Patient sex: F
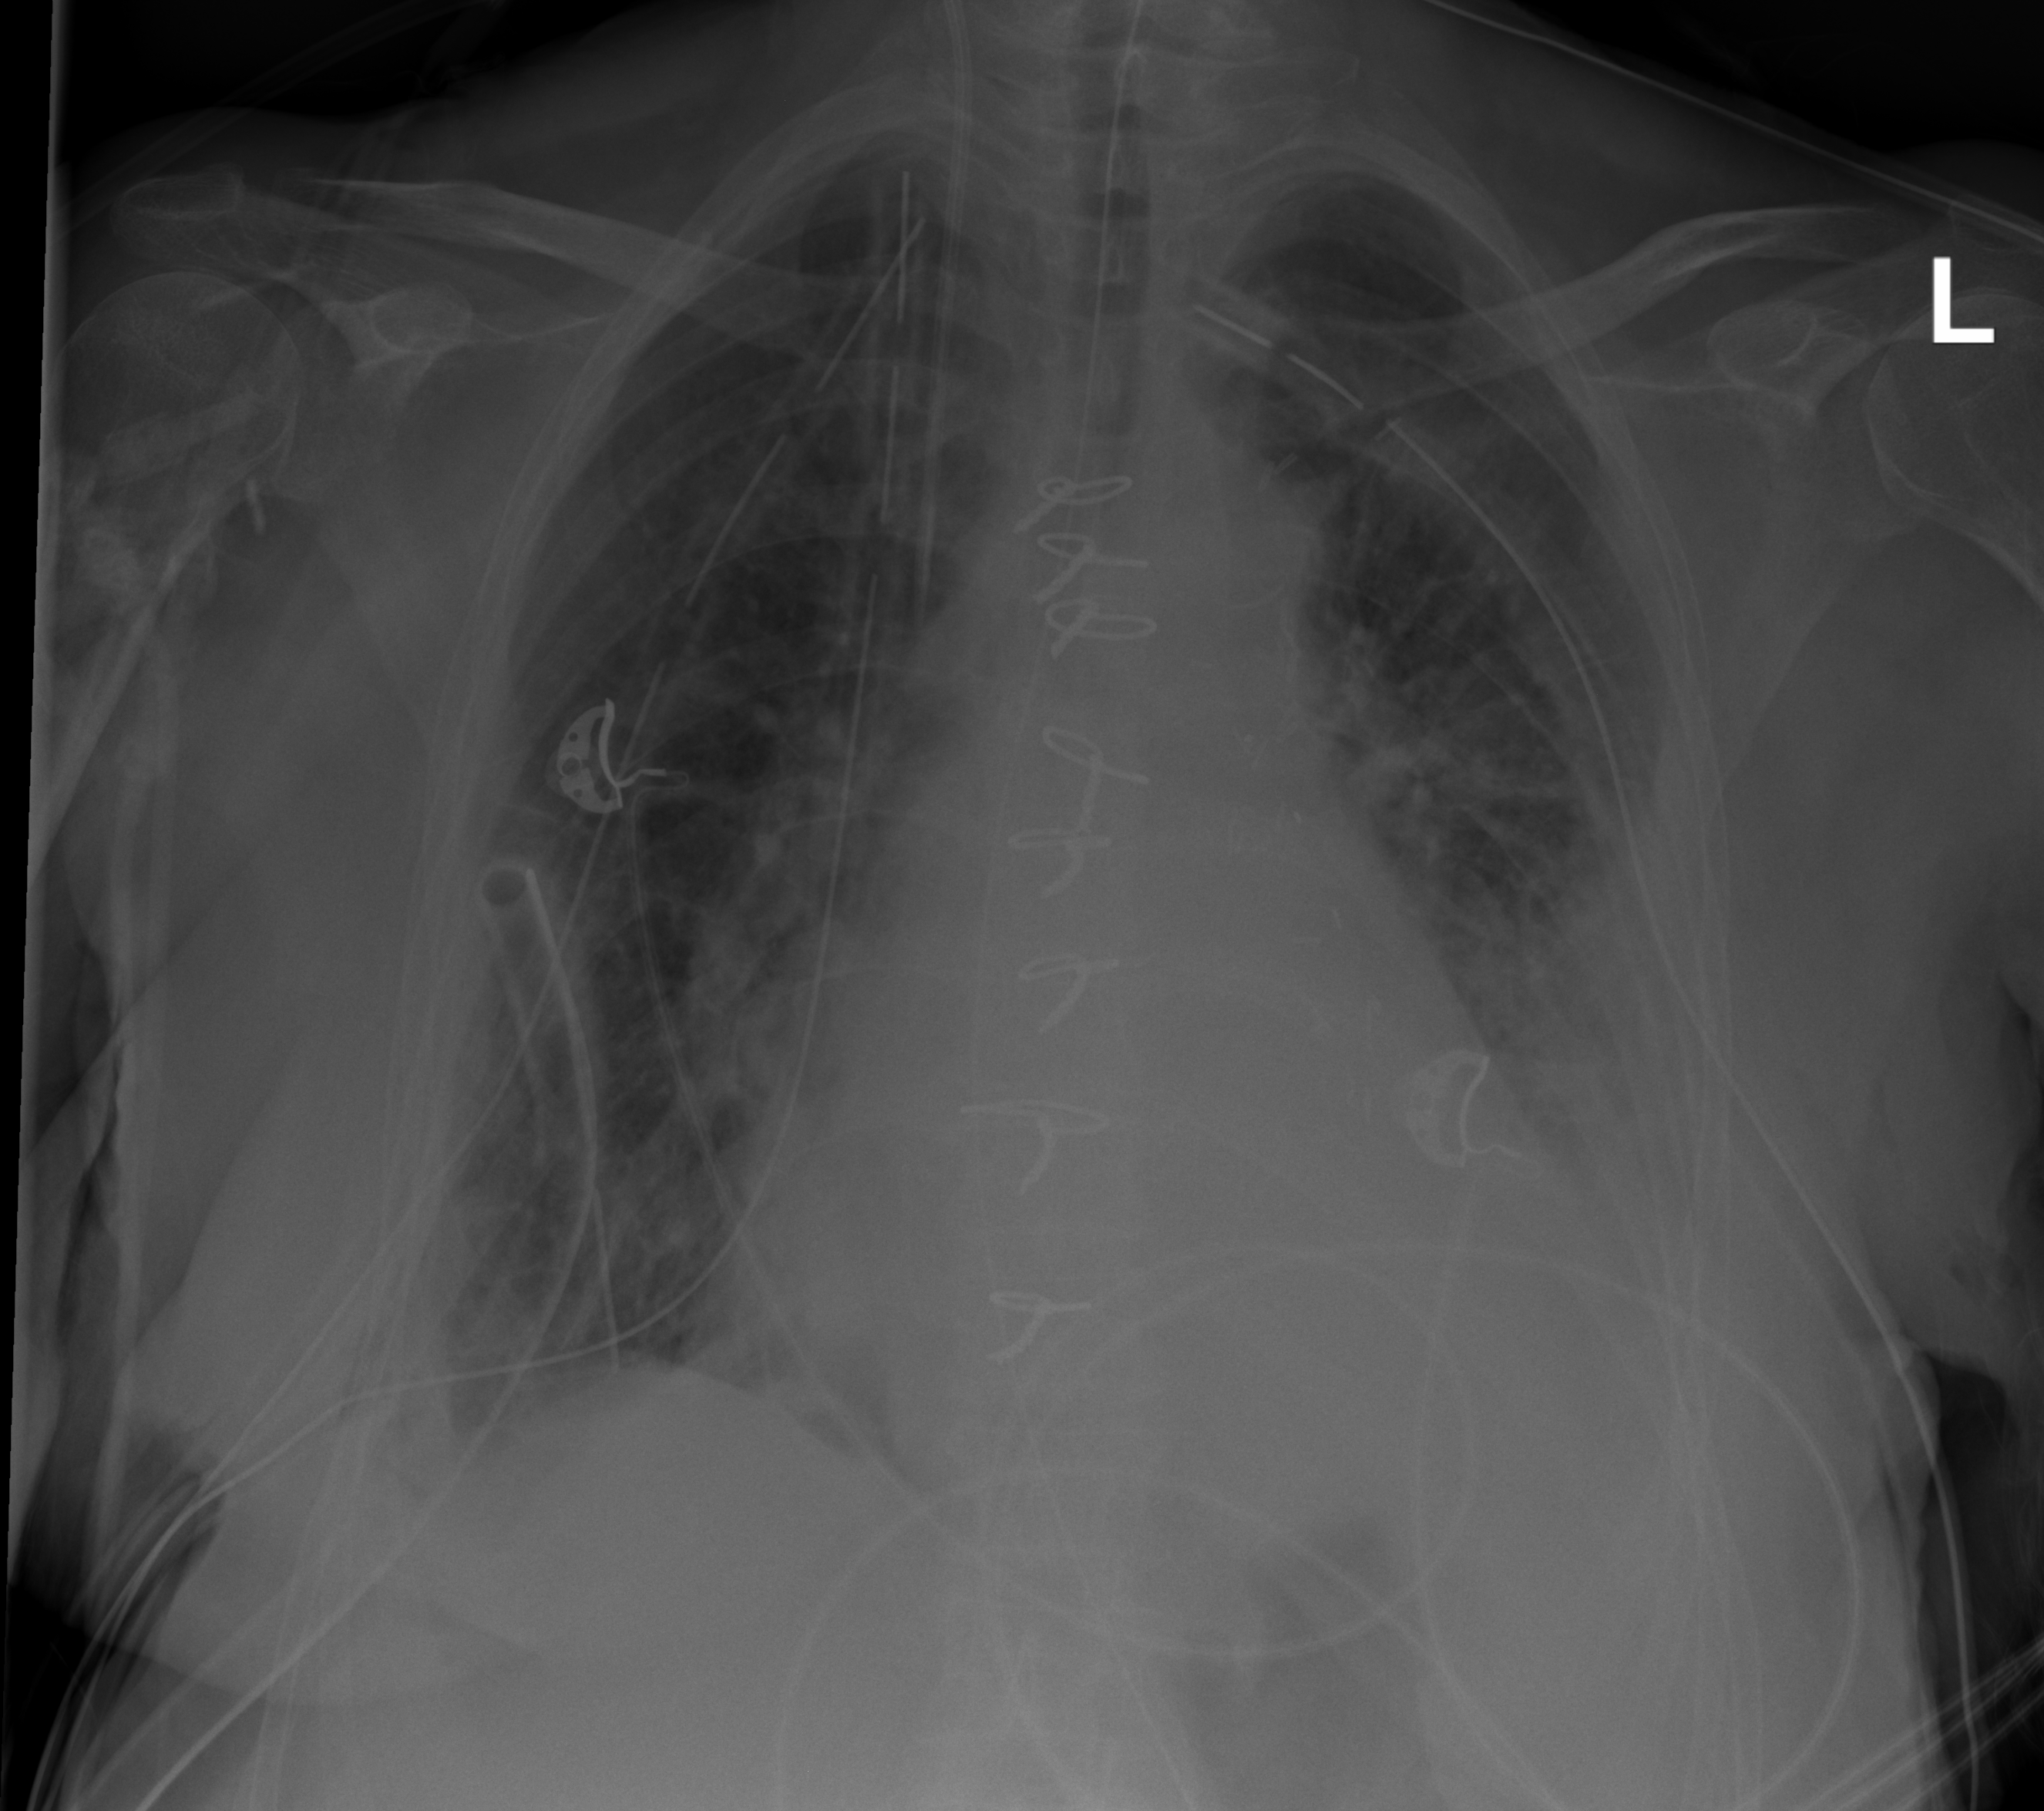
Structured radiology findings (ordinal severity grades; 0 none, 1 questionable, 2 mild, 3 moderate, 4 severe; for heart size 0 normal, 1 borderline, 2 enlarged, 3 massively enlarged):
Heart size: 2
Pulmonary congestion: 2
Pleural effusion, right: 2
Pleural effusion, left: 2
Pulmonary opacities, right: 0
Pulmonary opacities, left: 2
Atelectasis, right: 3
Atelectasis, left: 3